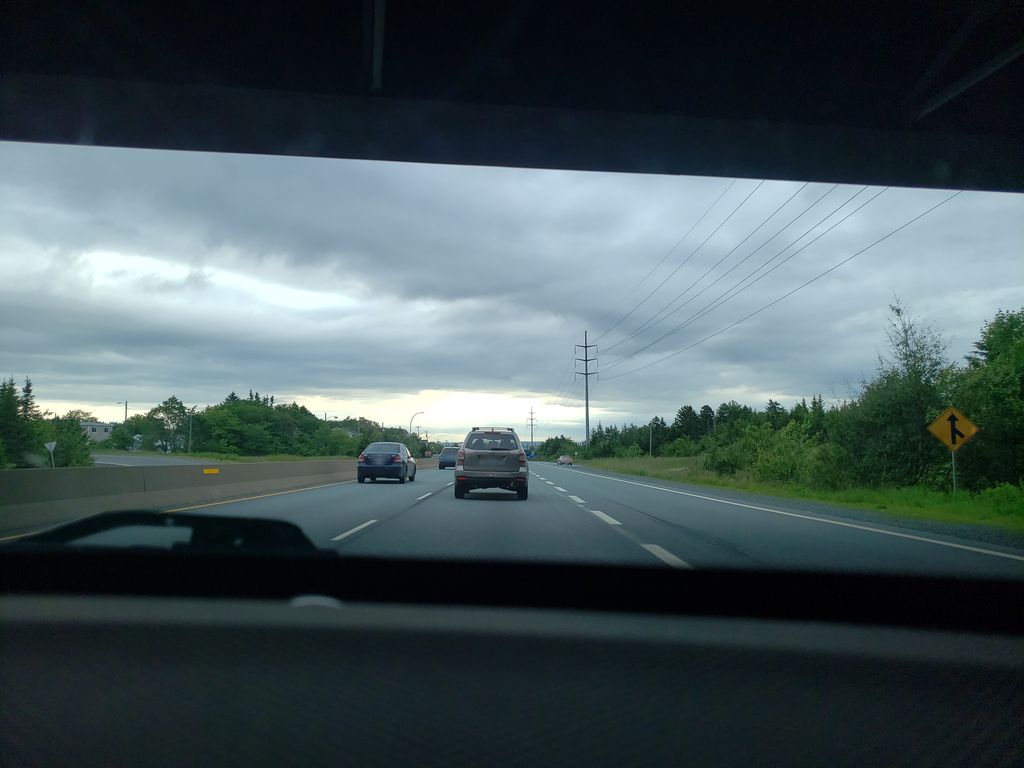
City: halifax